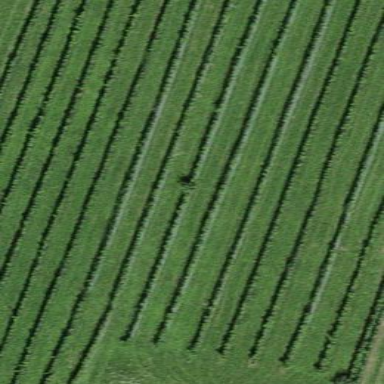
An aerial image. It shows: Vineyard where grapes are grown.